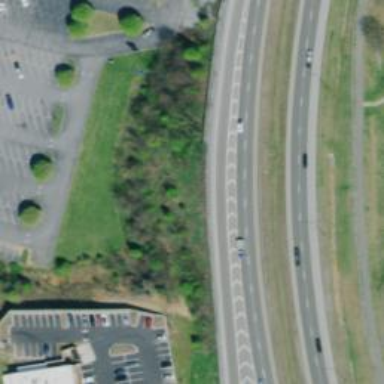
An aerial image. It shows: Trunk link highway.